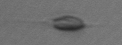
Label: Chrysochromulina